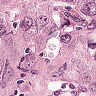
Metastatic tissue present: yes